Question:
'[1,2]' is the output. Not 'False'. It should be '[1,2]' and 'False'.
How can the compiler ignore Console.log statement and print '[1,2]' instead?
I know the code is just 3 lines, but if you think there is an explanation involved in it to better understand and write good code.
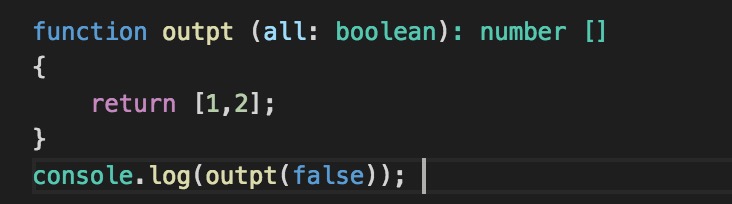
Answer: It isn't ignoring the 'console.log' call. Your code is printing the value that is returned by 'outpt(false)' which is what you have in the return statement.
Your code isn't using the supplied argument at all. If you want it to print false, then use 'all' in the return statement, not '[1,2]'. All you're returning is a hardcoded array.
If you want it to return '[1,2] false', try something like 'return [1,2] + ' ' + all;'